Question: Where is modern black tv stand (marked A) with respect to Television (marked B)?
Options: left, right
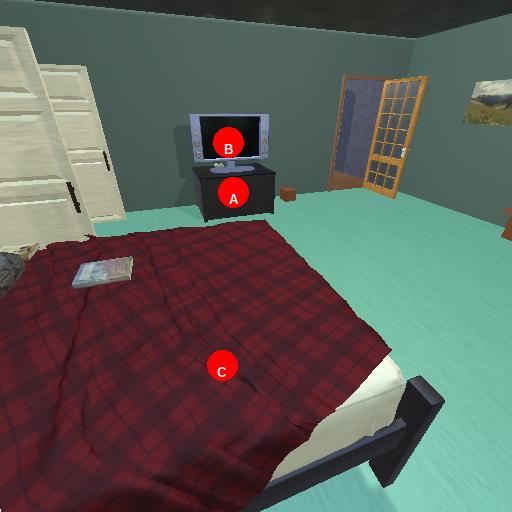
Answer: left